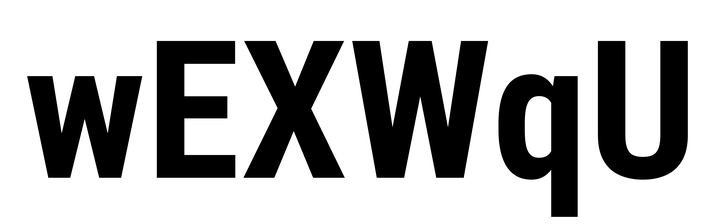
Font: Roboto_Condensed_Bold